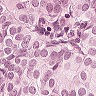
Metastatic tissue present: yes